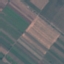
Land use / land cover: AnnualCrop